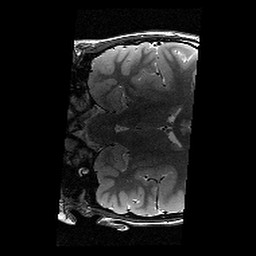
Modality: T2w
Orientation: coronal
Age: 10
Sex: male
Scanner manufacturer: siemens
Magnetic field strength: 3 T
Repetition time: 9.23 s
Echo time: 0.067 s